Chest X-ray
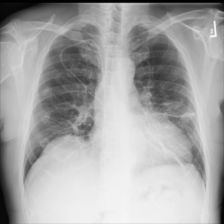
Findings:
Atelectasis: positive
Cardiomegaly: positive
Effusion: negative
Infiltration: negative
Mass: negative
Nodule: negative
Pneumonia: negative
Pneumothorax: negative
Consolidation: negative
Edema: negative
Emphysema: negative
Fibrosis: negative
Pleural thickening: negative
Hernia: negative